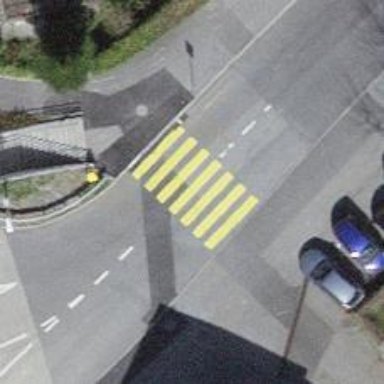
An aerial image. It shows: Uncontrolled zebra crossing with notable zebra markings.